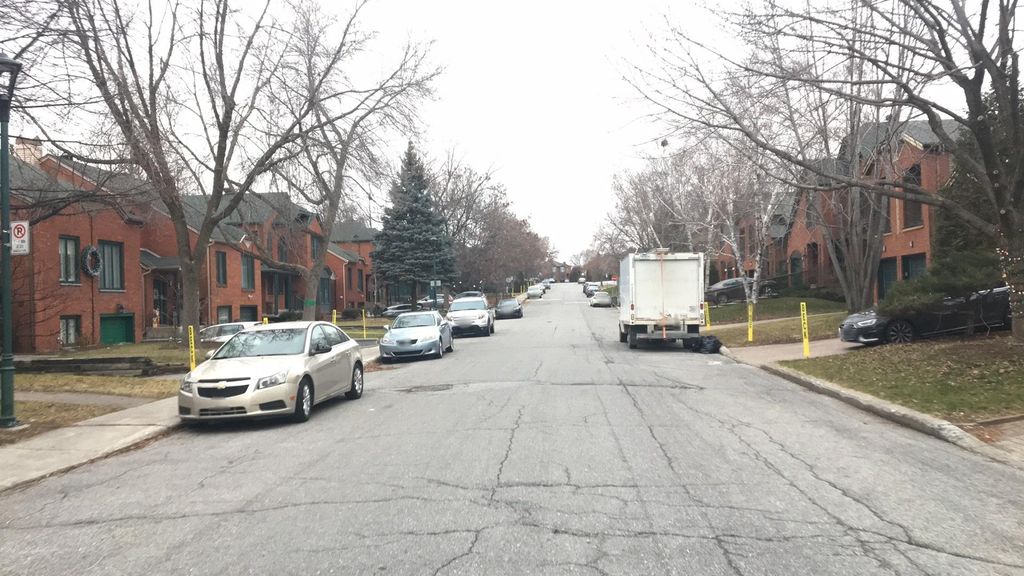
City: montreal